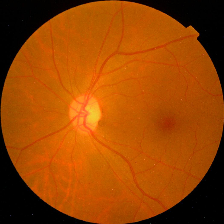
Diabetic retinopathy grade: No DR